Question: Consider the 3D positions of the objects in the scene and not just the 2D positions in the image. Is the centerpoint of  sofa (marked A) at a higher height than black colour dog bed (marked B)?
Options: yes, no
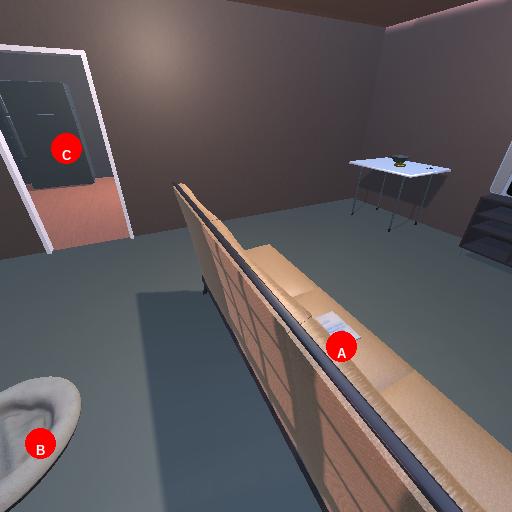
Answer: yes